【题型】选择题　【知识点】函数　【难度】easy
已知函数$y = f(x)$，其中$y = x^2 + 1$，$y = g(x)$，其中$g(x) = 4\sin x$，则图象如图所示的函数可能是（ ）。

A．$y = \dfrac{g(x)}{f(x)}$ \quad B．$y = \dfrac{f(x)}{g(x)}$ \quad

C．$y = f(x) + g(x) - 1$ \quad D．$y = f(x) - g(x) - 1$
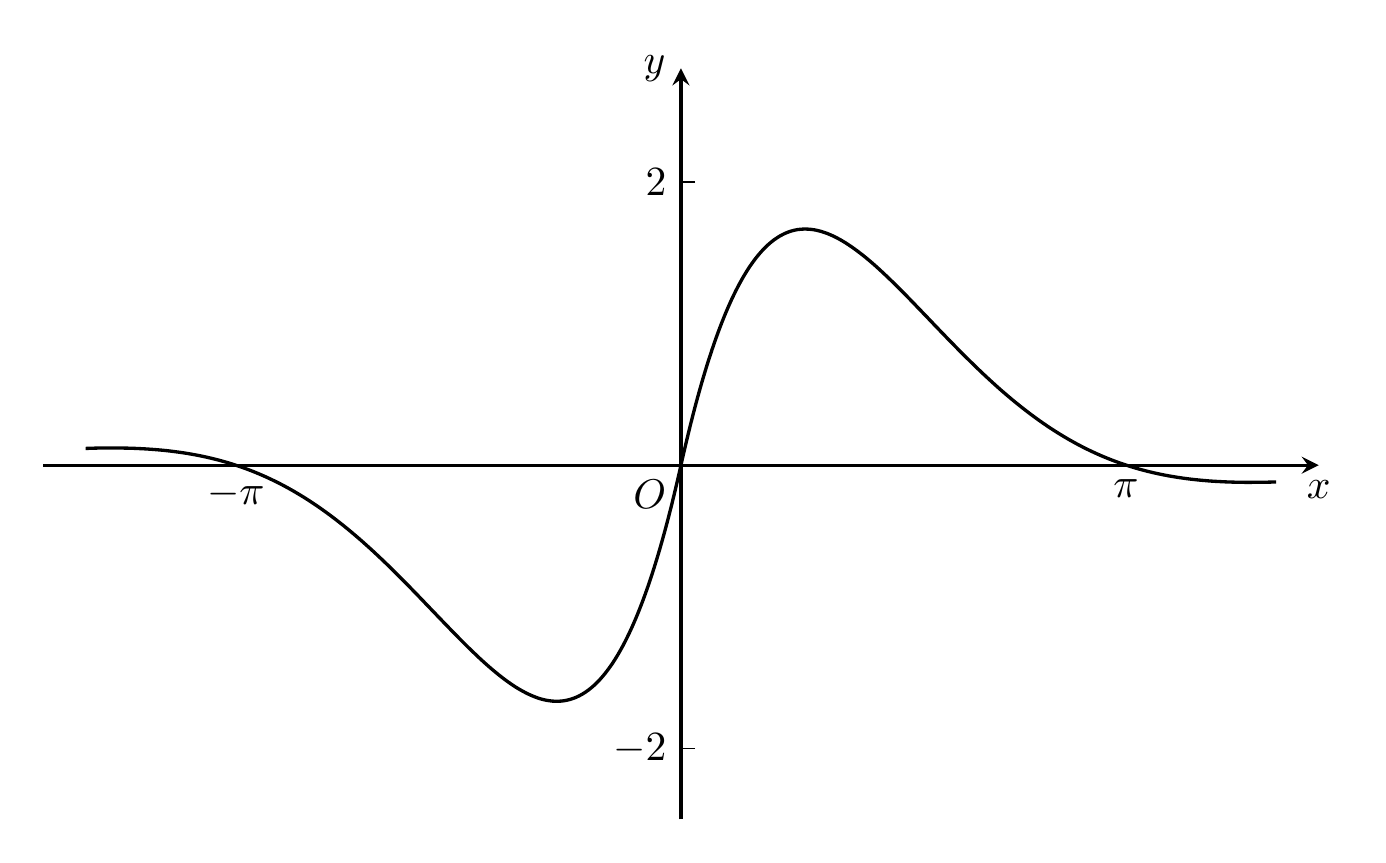
【解答】
【答案】$\boldsymbol{A}$

【解析】易知$f(x) = x^2 + 1$是偶函数，$g(x) = 4\sin x$是奇函数，给出的函数图象对应的是奇函数。

A. $y = h(x) = \dfrac{g(x)}{f(x)} = \dfrac{4\sin x}{x^2 + 1}$，定义域为${R}$，

又 $h(-x) = \dfrac{4\sin(-x)}{(-x)^2 + 1} = -\dfrac{4\sin x}{x^2 + 1} = -h(x)$，所以$h(x)$是奇函数，符合题意，故正确；

B. $y = \dfrac{f(x)}{g(x)} = \dfrac{x^2 + 1}{4\sin x}$，$x \neq k\pi, k \in {Z}$，不符合图象，故错误；

C. $y = h(x) = f(x) + g(x) - 1 = x^2 + 1 + 4\sin x - 1 = x^2 + 4\sin x$，定义域为${R}$，

但$h(-x) \neq h(x), h(-x) \neq -h(x)$，故函数是非奇非偶函数，故错误；

D. $y = h(x) = f(x) - g(x) - 1 = x^2 + 1 - 4\sin x - 1 = x^2 - 4\sin x$，定义域为${R}$，

但$h(-x) \neq h(x), h(-x) \neq -h(x)$，故函数是非奇非偶函数，故错误。

故选：$\boldsymbol{A}$。